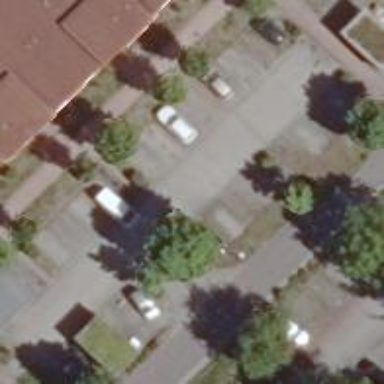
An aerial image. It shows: Parking area with surface.